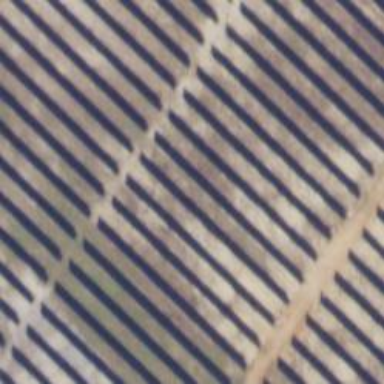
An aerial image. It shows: Solar power generator utilizing photovoltaic technology with solar photovoltaic panels.